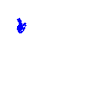
Particle: electron